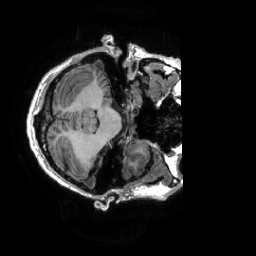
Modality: T1w
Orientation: axial
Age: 31
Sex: male
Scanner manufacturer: ge
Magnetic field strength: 3 T
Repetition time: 0.0073 s
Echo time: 0.003 s